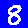
Digit: 8